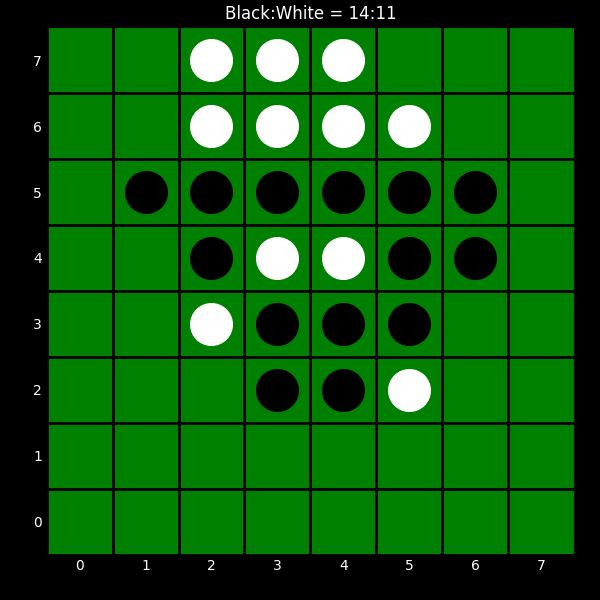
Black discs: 14
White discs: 11